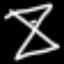
Label: hourglass